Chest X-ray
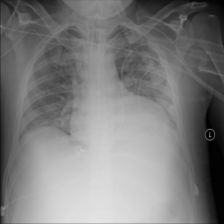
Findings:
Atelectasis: negative
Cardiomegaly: negative
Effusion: negative
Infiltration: negative
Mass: negative
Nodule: negative
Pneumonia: negative
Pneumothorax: negative
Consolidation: negative
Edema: positive
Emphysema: negative
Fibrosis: negative
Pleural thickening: negative
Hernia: negative